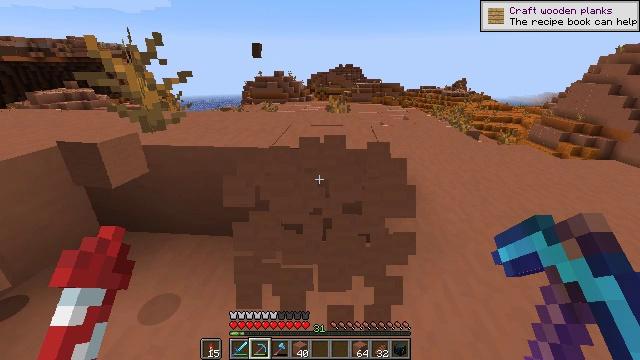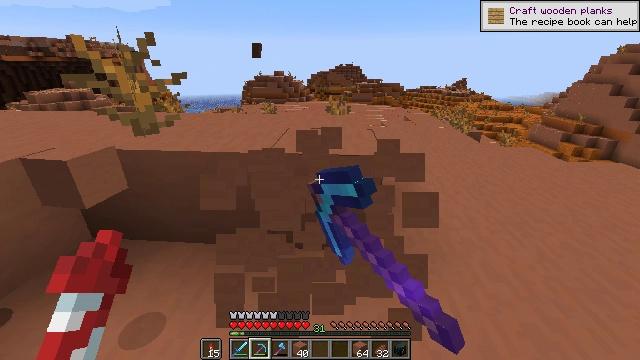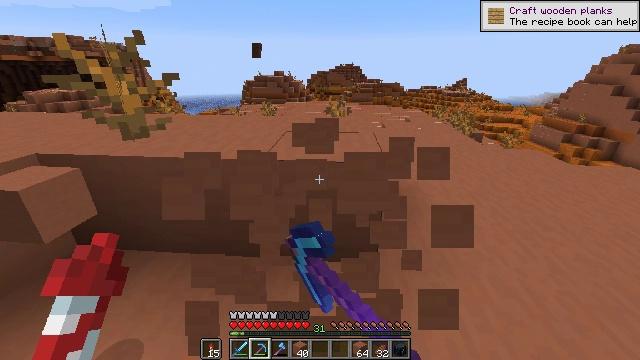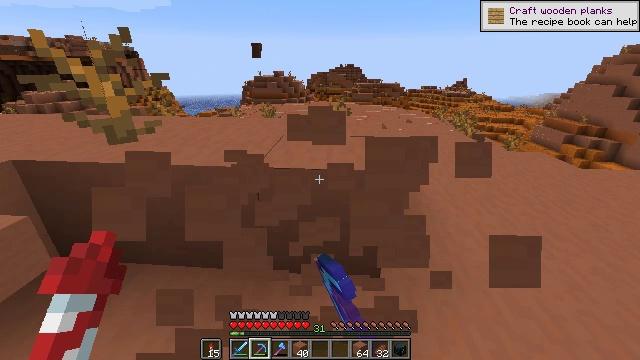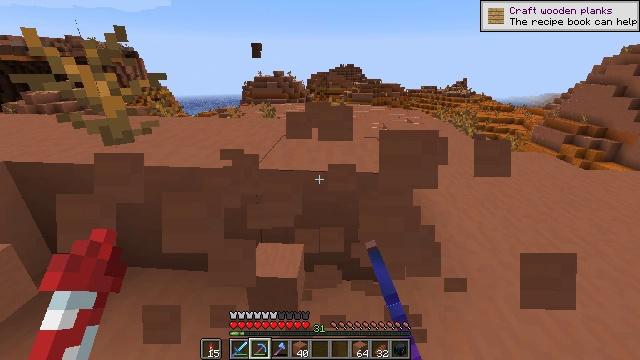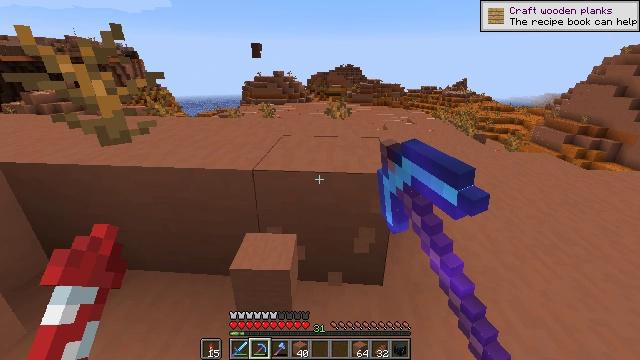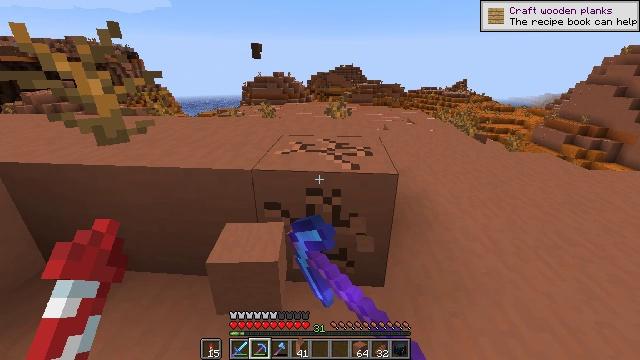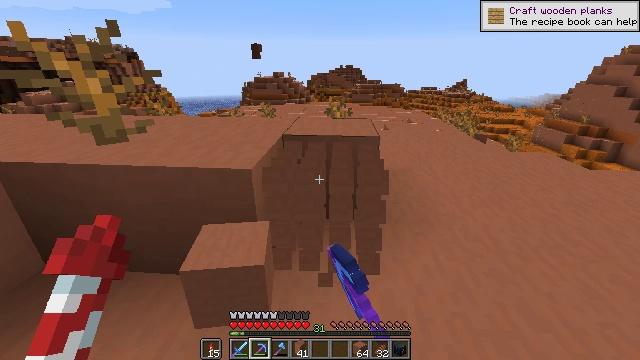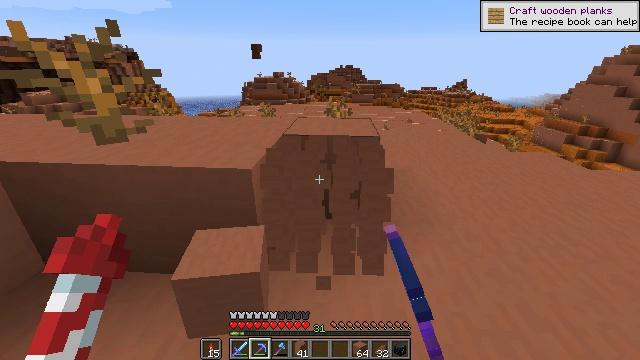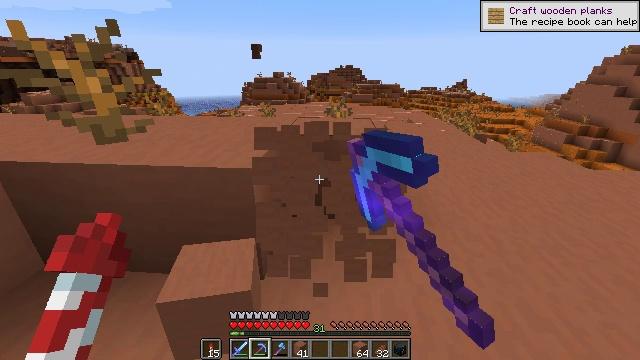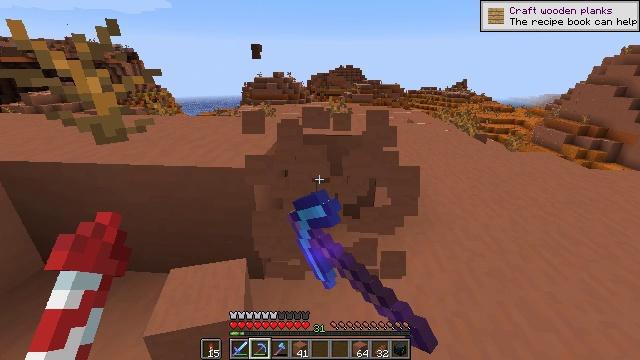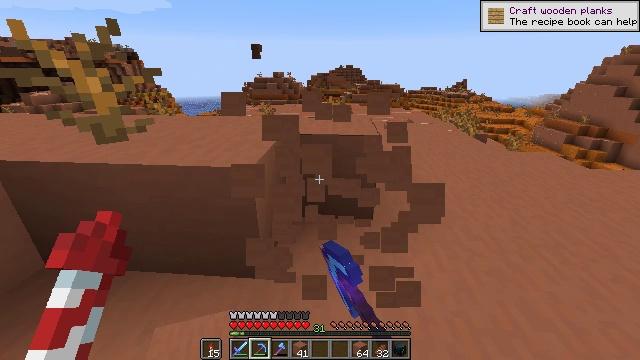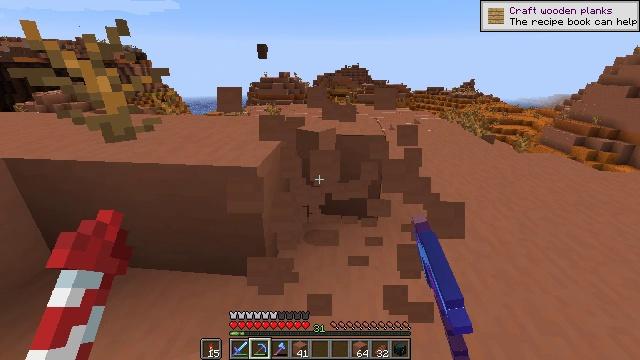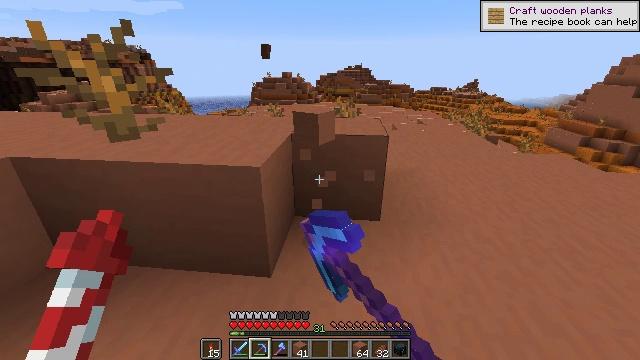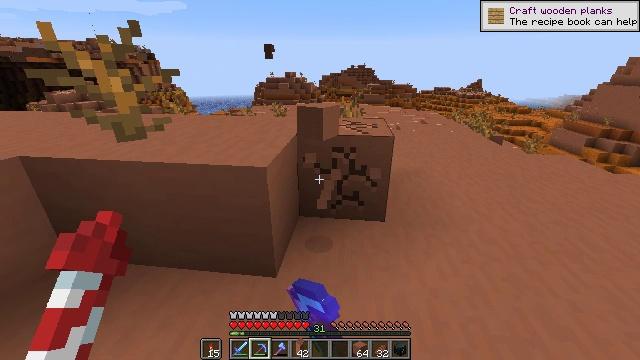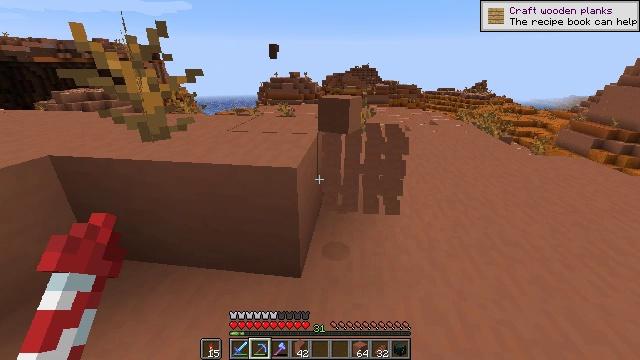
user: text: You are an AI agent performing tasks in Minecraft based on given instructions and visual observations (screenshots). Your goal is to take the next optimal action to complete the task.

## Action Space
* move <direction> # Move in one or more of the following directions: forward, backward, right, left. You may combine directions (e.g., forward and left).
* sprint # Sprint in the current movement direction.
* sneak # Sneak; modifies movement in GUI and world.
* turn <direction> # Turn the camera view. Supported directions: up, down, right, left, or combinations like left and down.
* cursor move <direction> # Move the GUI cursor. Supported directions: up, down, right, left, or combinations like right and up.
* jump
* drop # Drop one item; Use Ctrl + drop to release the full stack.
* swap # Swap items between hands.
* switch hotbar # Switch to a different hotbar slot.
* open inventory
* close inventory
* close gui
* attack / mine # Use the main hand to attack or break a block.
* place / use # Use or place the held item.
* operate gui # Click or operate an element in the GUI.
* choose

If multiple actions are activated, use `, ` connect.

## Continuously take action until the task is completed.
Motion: motion action
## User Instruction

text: Harvest terracotta for building.
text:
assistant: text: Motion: move forward, attack / mine
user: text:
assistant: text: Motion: move forward, attack / mine
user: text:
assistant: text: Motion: attack / mine
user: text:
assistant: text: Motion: attack / mine
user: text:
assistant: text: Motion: attack / mine
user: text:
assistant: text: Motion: attack / mine
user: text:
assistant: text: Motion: attack / mine
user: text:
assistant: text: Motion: attack / mine
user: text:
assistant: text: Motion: attack / mine
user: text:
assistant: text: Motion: attack / mine
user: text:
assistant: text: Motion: attack / mine
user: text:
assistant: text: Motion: turn left, attack / mine
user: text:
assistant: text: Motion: attack / mine
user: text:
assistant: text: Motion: move left, attack / mine
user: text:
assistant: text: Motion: move left, attack / mine
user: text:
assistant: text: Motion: move left, turn left, attack / mine
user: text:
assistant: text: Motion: move left, attack / mine
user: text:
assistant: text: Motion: attack / mine
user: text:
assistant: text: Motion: attack / mine
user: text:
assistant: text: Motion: attack / mine
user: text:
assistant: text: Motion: attack / mine
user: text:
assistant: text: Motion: attack / mine
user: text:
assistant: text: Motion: turn right, attack / mine
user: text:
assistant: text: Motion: attack / mine
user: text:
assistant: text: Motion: attack / mine
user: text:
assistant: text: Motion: attack / mine
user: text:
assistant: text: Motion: attack / mine
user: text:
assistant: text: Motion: turn left, attack / mine
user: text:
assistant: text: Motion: turn left, attack / mine
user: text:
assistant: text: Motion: turn left, attack / mine